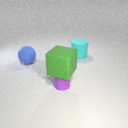
large blue rubber sphere in front of large cyan rubber cylinder